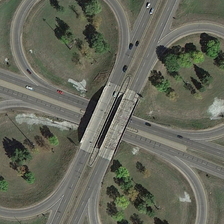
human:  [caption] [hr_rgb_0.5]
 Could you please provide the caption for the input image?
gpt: the house is surrounded by many green trees and roads .

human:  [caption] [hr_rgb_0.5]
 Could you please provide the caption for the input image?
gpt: some green trees are in four circles of a viaduct .

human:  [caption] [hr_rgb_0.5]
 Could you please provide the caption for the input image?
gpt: some green trees are in four circles of a viaduct .

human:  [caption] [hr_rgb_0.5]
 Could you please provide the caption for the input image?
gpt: the high and low buildings are located on the green land .

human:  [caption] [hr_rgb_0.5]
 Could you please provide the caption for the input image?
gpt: the house is surrounded by many green trees and roads .